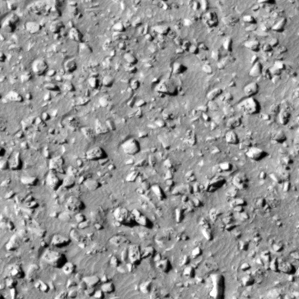
Label: non_frost